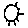
Label: sun